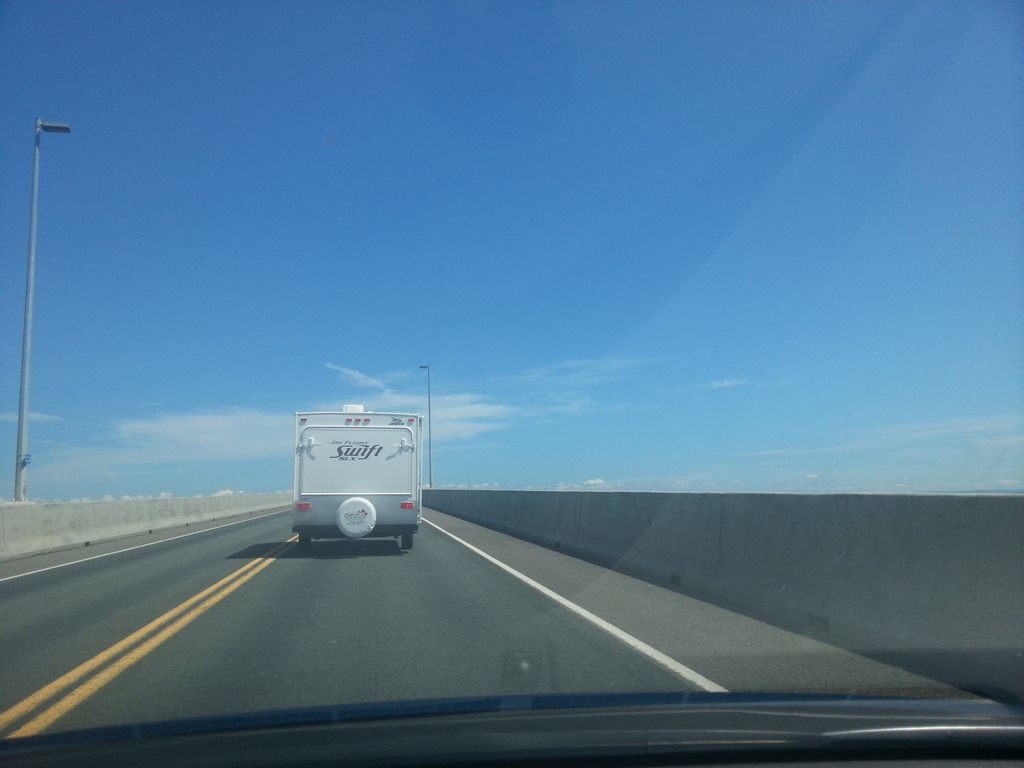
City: charlottetown